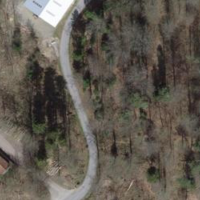
EUNIS habitat code: 43
Species observed at this site:
Corvus corone
Garrulus glandarius
Cygnus olor
Buteo buteo
Turdus iliacus
Troglodytes troglodytes